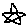
Label: star